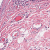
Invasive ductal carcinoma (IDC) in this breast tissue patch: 1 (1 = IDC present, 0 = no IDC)